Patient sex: M
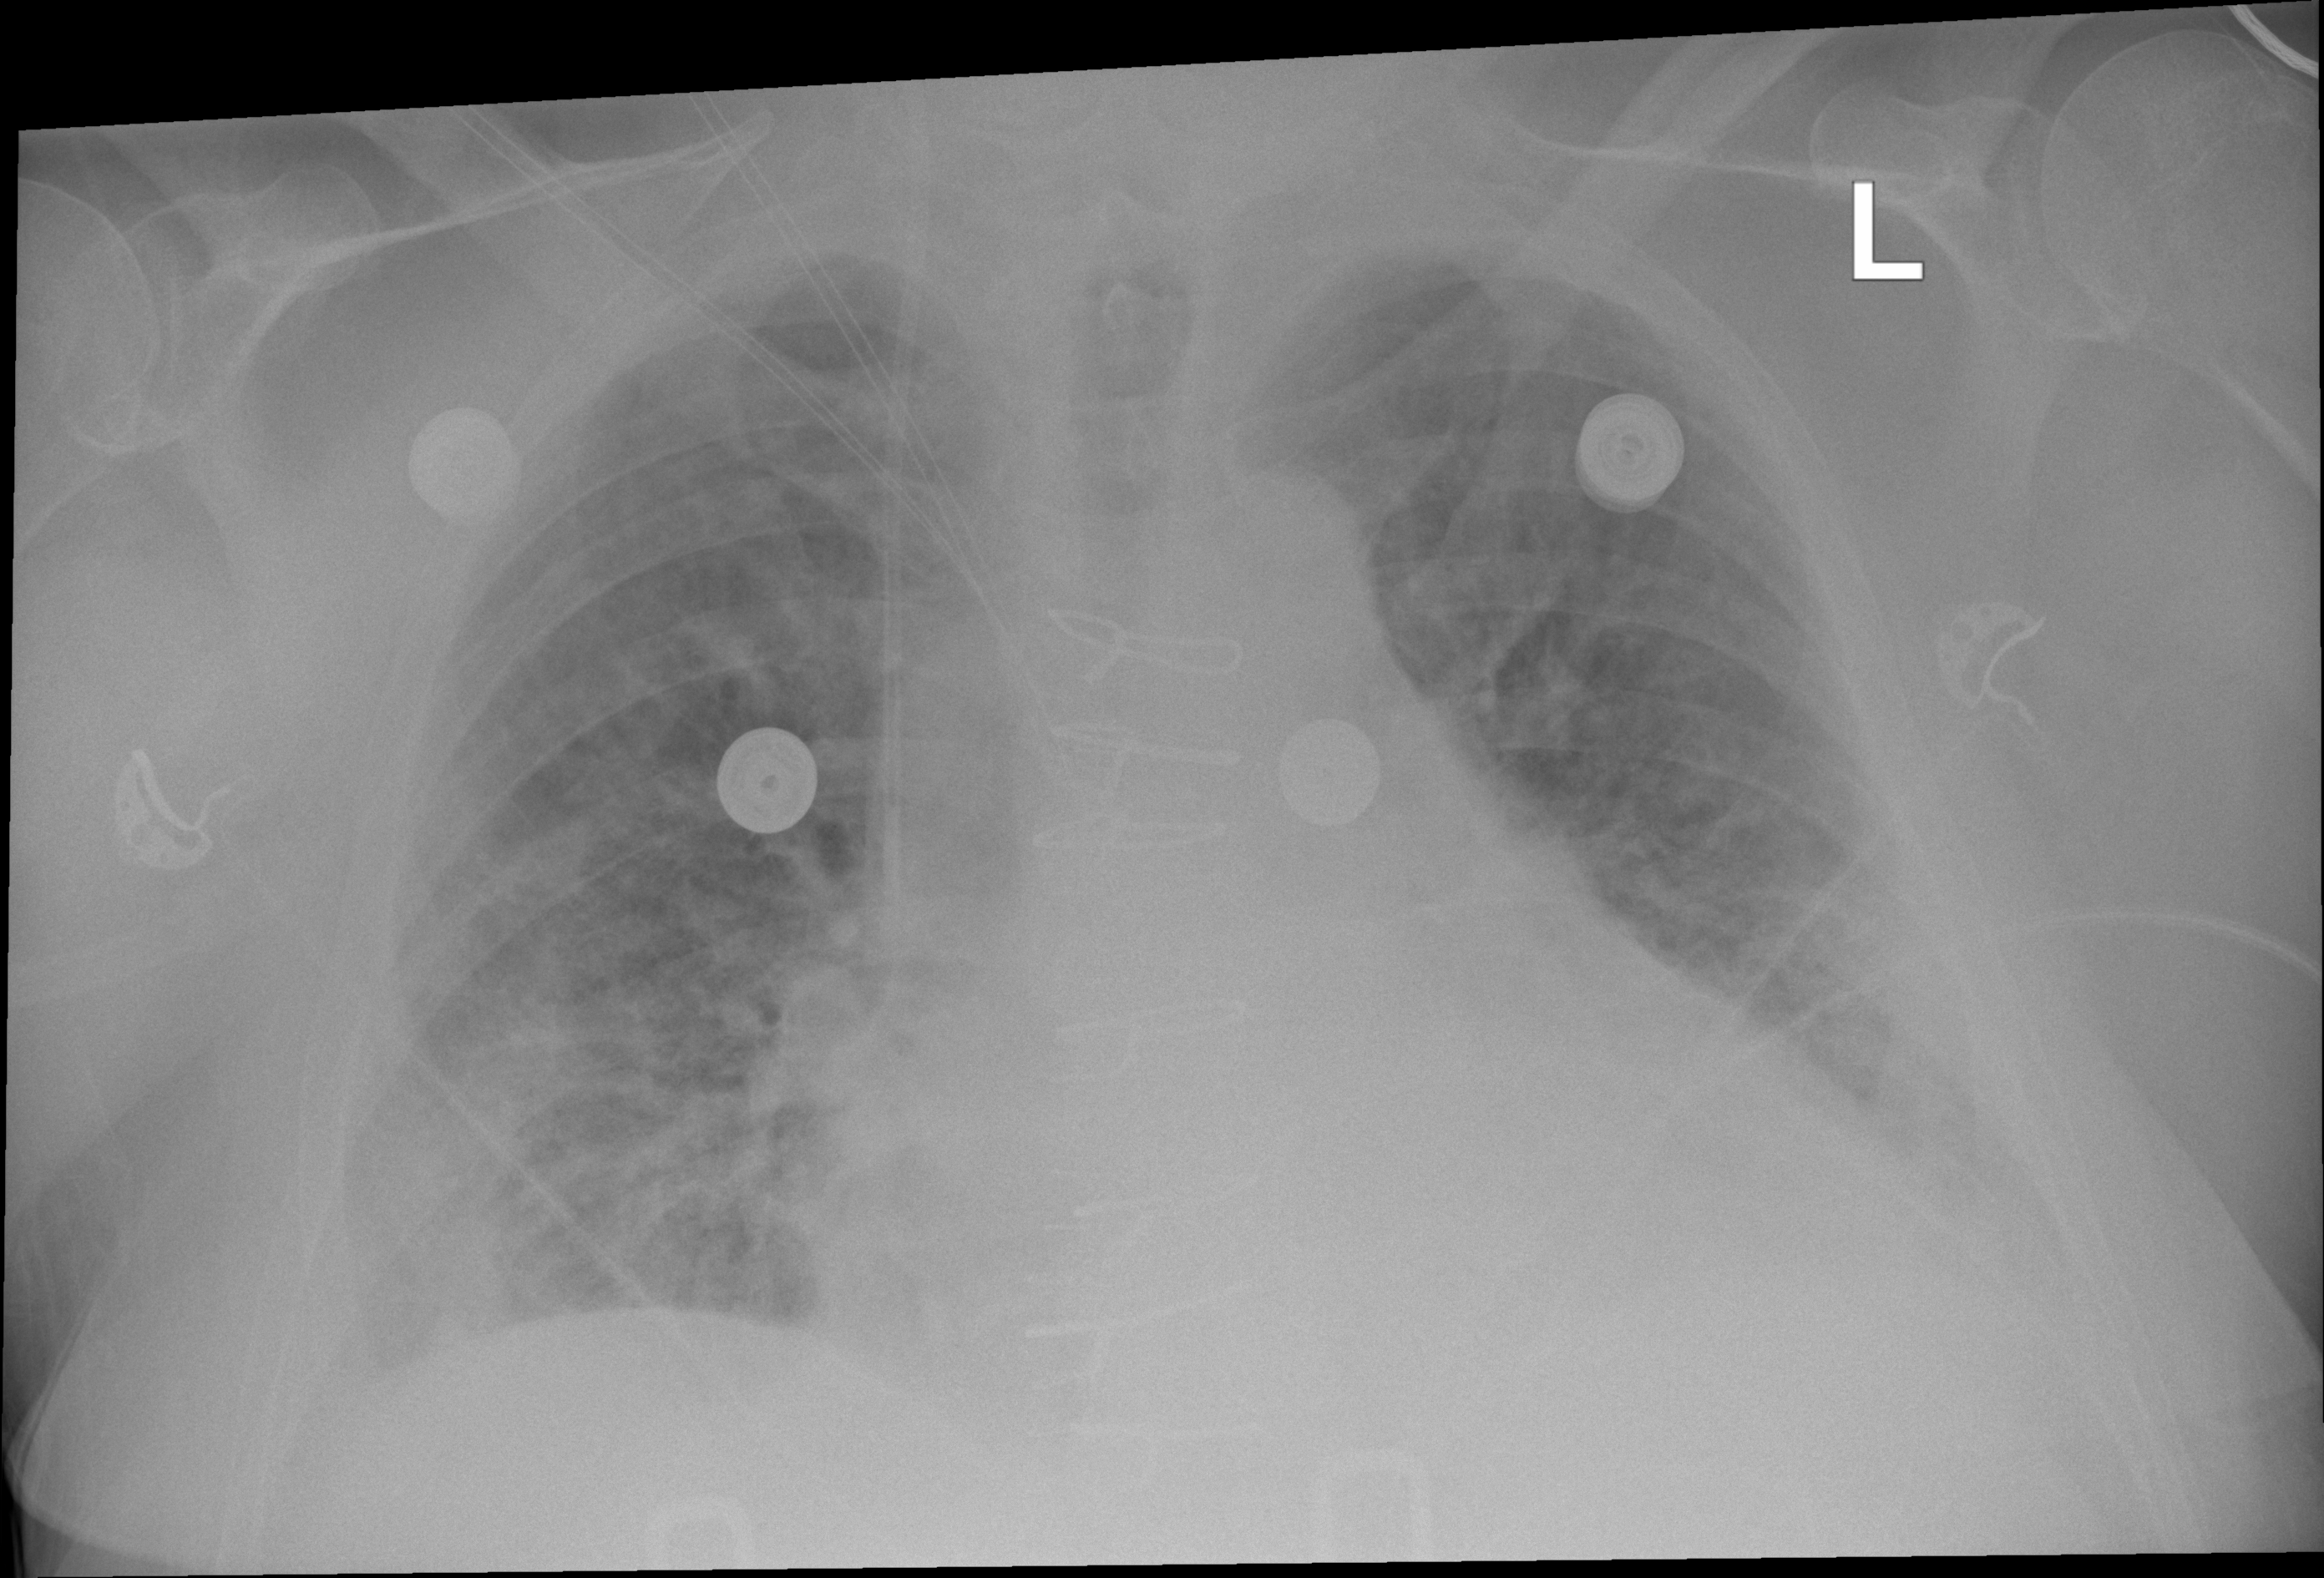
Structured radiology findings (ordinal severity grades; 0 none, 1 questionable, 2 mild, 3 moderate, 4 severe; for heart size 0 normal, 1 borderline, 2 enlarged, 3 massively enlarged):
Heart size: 3
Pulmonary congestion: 3
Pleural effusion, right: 0
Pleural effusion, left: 1
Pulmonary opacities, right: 2
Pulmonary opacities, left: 2
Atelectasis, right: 2
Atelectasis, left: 2